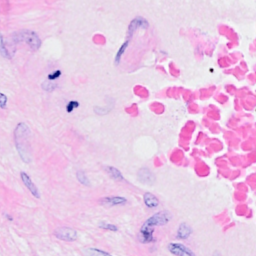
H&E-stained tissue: Breast